Question: I'm not familiar with PDO extension and can't find what's wrong in my code.
Code snippet:
'''
try {
$this->PDO->exec('SET AUTOCOMMIT = 0');
$this->PDO->exec('START TRANSACTION');
$this->PDO->prepare("UPDATE office_users
SET balance = balance - ?
WHERE id = ?")
->execute(array($sbs_price, $this->user->id)
);
$user_balance -= $sbs_price;
$this->PDO->prepare("UPDATE office_company
SET pay_days = pay_days + ?
WHERE inn = ?
AND user_id = ?")
->execute(array(
$sbs_period_days,
$company_inn,
$this->user->id)
);
$fin_string = $company_name.' INN '.$company_inn.' prodlenie '.$sbs_period_month. ' mes.';
$this->PDO->prepare("INSERT INTO office_fin_transactions
(user_id, date_register, dsc, amount, status)
VALUES (?, ?, ?, ?, ?)")
->execute(array(
$this->user->id.
date("Y-m-d H:i:s"),
$fin_string,
$sbs_price,
0)
);
$this->PDO->exec("COMMIT");
} catch (PDOException $Exception) {
$this->PDO->exec("ROLLBACK");
echo json_encode(array('result' => false,
'error' => $Exception->getMessage()));
exit;
}
echo json_encode(array('result'=>'success',
'inn' => $company_inn,
'sbs_period' => $sbs_period_month,
'company_name' => $company_name,
'balance' => $user_balance)
);
exit;
'''
Before this code executed, at the start of the script, PDO is configured this way:
'''
$this->PDO->setAttribute(PDO::ATTR_ERRMODE, PDO::ERRMODE_EXCEPTION);
$this->PDO->setAttribute(PDO::ATTR_DEFAULT_FETCH_MODE, PDO::FETCH_OBJ);
'''
All previous queries doesn't generate PDO exception, but last INSERT query does.
Values of variables:
'''
$this->user->id == 158;
$fin_string == "OOO "Testovye sistemy" - 2954 INN 123456 prodlenie 6 mes."
$sbs_price == 1000;
'''
Stucture of the table office_fin_transactions is:

What's wrong? Please help, if you have any ideas.
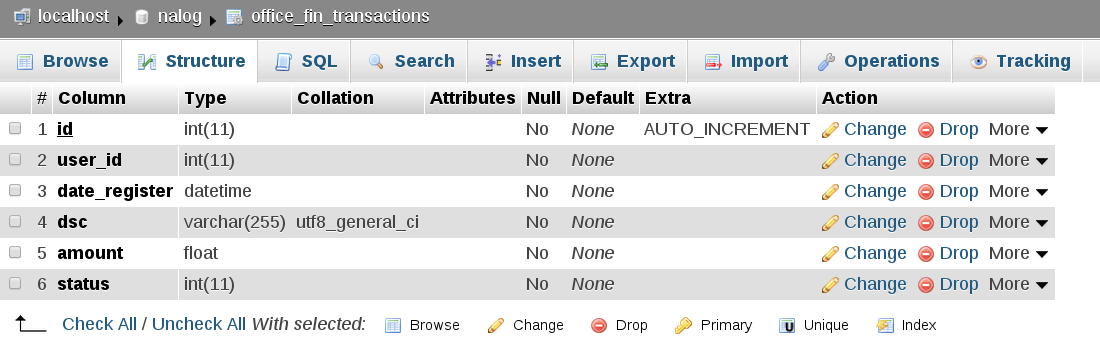
Answer: You have a dot instead of a comma after '$this->user->id', so it's actually only a 4-element array.